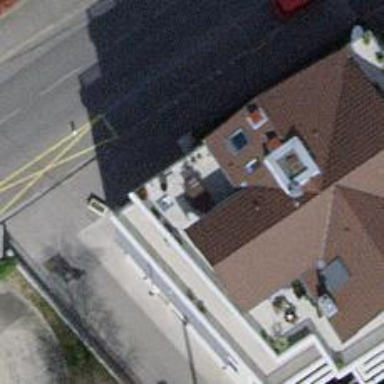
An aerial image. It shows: Beige gas street cabinet.